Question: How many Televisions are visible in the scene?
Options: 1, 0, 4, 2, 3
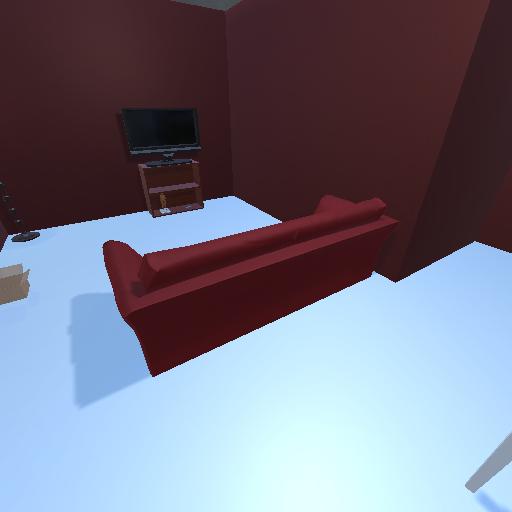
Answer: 1